Question: In my table I have 118 records detailing projects. The 2 fields I am concerned with here are startdate and enddate.
I need to produce a report from this view which shows which projects were 'active' between the following date ranges:
01/01/2011 - 01/12/2011
I have tried the following WHERE clase:
'''
WHERE startdate BETWEEN '01/04/2011' AND '01/12/2011'
OR enddate BETWEEN '01/04/2011' AND '01/12/2011'
OR startdate <= '01/04/2011' AND enddate >= '01/12/2011'
'''
What comes through does not seem correct, there are only a few records displayed and many which I know for a fact should be displayed are not, such as one project with a start date of 20/07/2011 and enddate of 21/11/2011 dissapears when the WHERE query is run.
Can anyone see a fault with this WHERE query

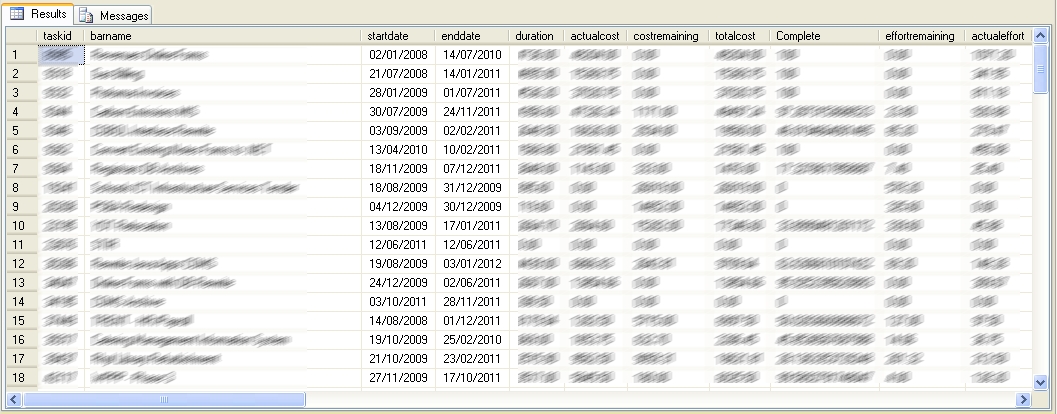
Answer: My original query was working, the database I was connecting to however had different date formats to my query.